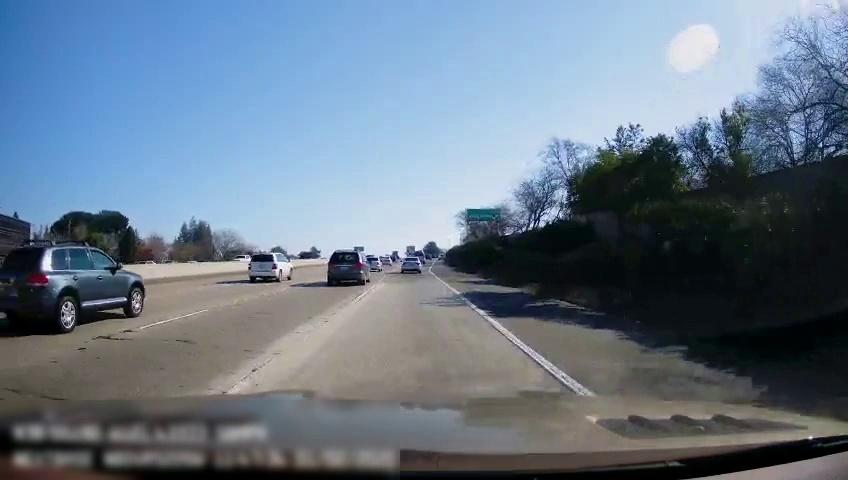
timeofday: Day
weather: Sunny
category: Drivable Space
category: Vehicles | SUV
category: Vehicles | SUV
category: Vehicles | Car
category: Vehicles | SUV
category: Vehicles | Car
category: Vehicles | SUV
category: Vehicles | SUV
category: Vehicles | Van
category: Vehicles | Truck
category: Lanes | Alternate Lane
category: Lanes | Alternate Lane
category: Lanes | Current Lane
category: Traffic | Signs